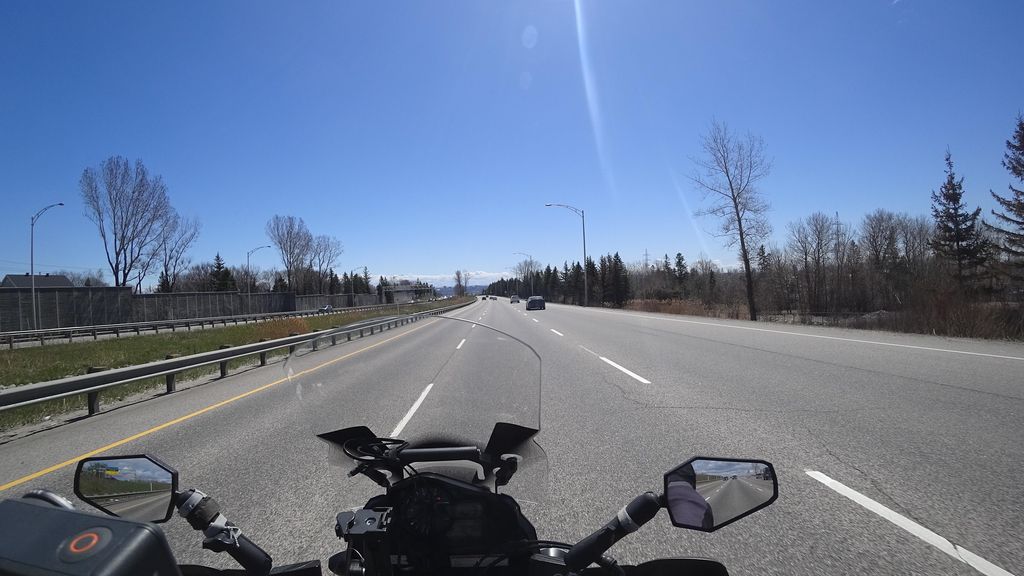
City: quebec_city